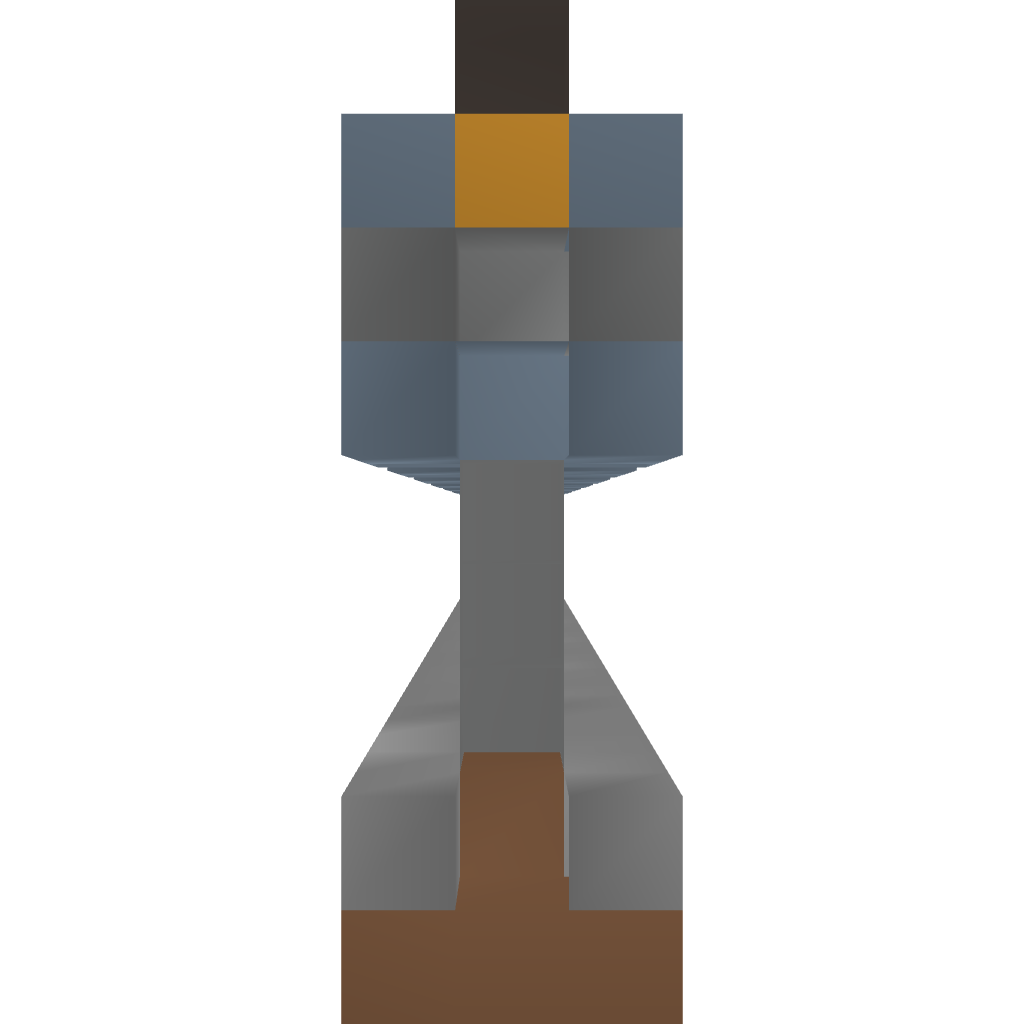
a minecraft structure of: Simple Minecart Bridge #1 Straight Rail